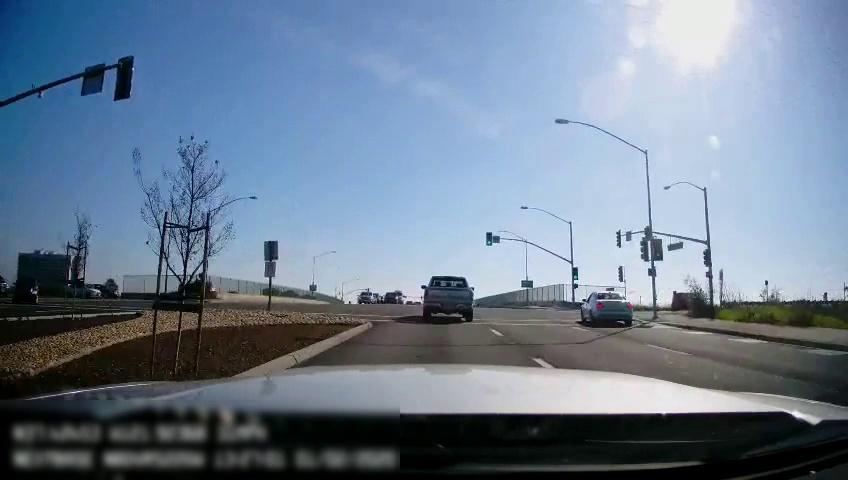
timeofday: Day
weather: Sunny
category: Drivable Space
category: Drivable Space
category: Vehicles | Car
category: Vehicles | Car
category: Vehicles | Van
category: Vehicles | Car
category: Vehicles | Van
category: Vehicles | Car
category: Vehicles | Car
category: Vehicles | Car
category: Vehicles | Car
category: Vehicles | Truck
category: Lanes | Alternate Lane
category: Lanes | Current Lane
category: Lanes | Current Lane
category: Lanes | Opposite Lane
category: Traffic | Lights
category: Traffic | Lights
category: Traffic | Signs
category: Traffic | Lights
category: Traffic | Lights
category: Traffic | Lights
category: Traffic | Signs
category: Traffic | Lights
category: Traffic | Signs
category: Traffic | Lights
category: Traffic | Lights
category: Traffic | Lights